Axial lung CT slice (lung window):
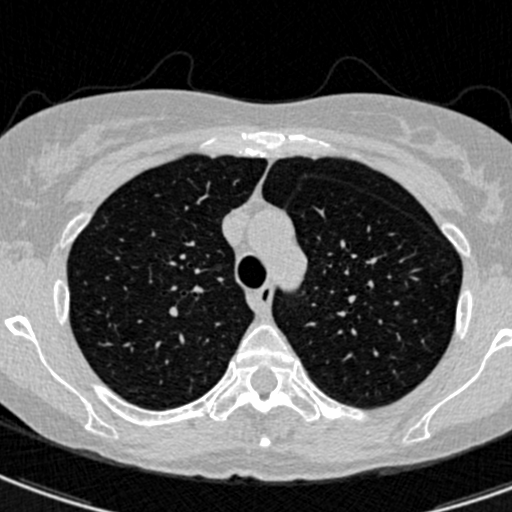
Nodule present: no